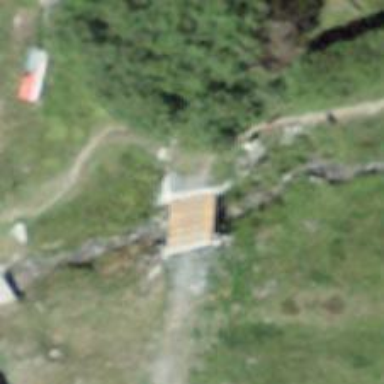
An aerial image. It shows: Path on bridge.